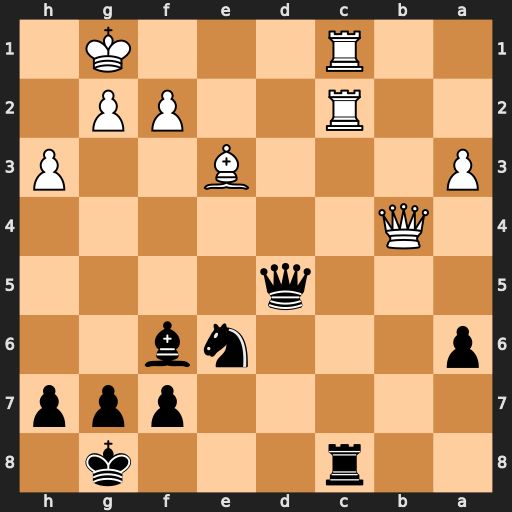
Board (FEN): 2r3k1/5ppp/p3nb2/3q4/1Q6/P3B2P/2R2PP1/2R3K1
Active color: b
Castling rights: -
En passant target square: -
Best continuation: Rxc2 Rxc2 Qd1+ Kh2 Qxc2